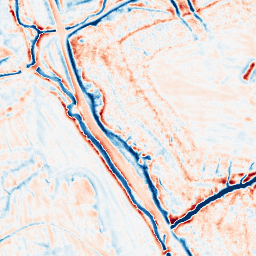
Category: edge_preserving
Decomposition family: bilateral
Decomposition parameters: d: 15
sigma_color: 25
sigma_space: 75
Upsampling method: bicubic_16x
Upsampling parameters: scale: 16
Upsampling scale: 16